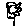
Label: flower